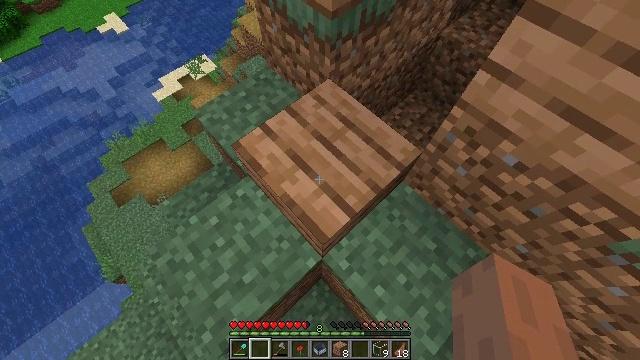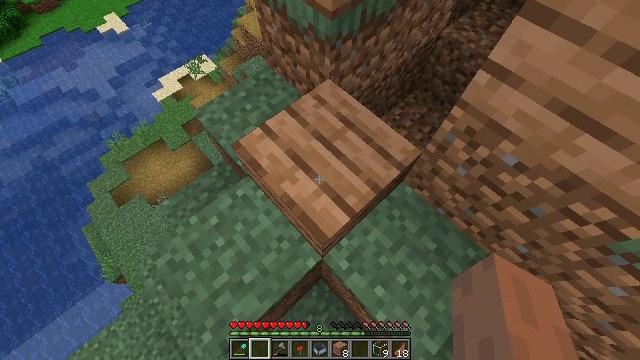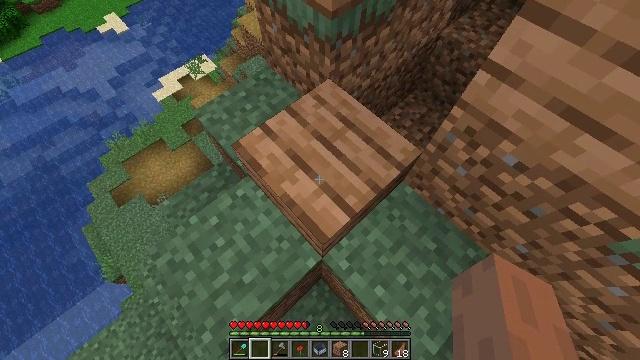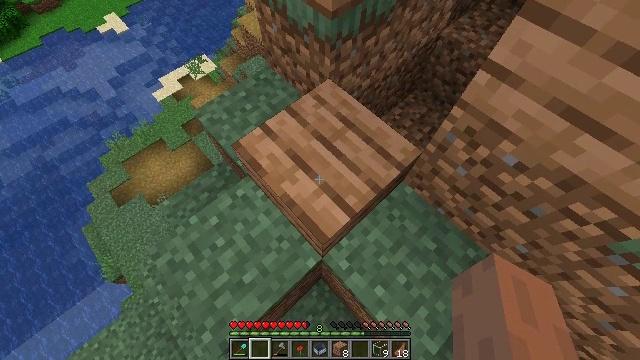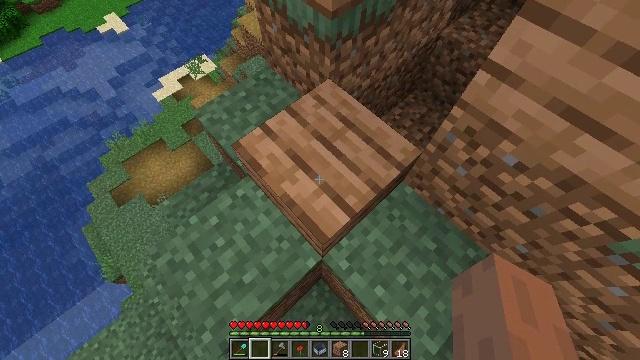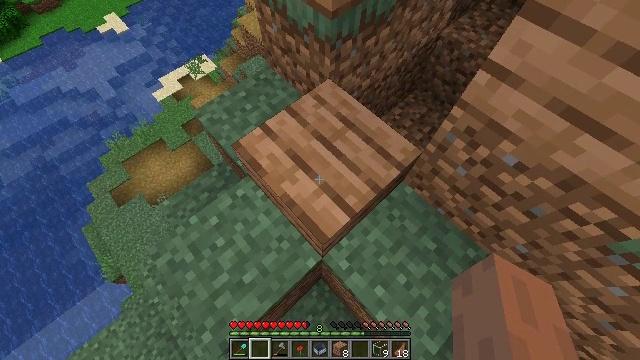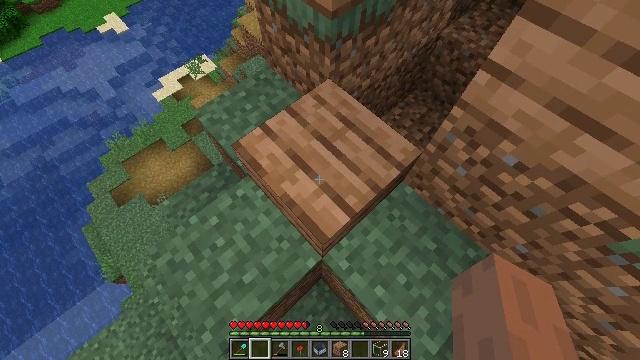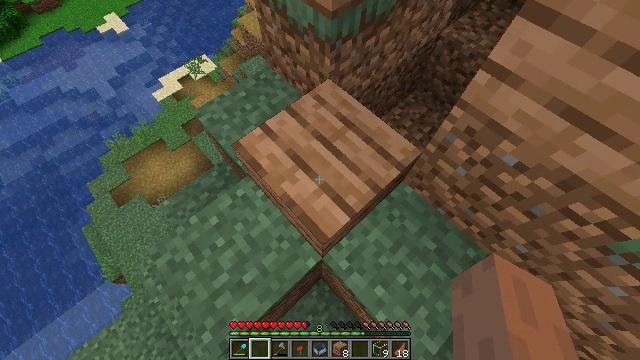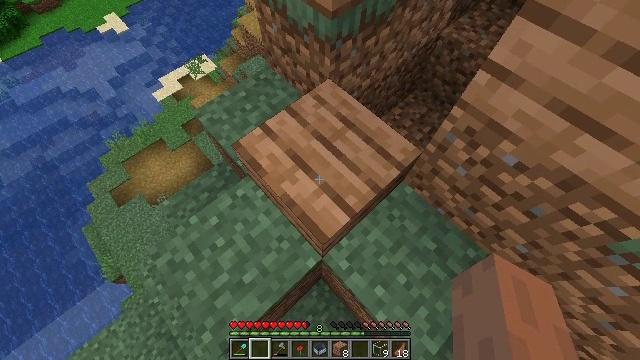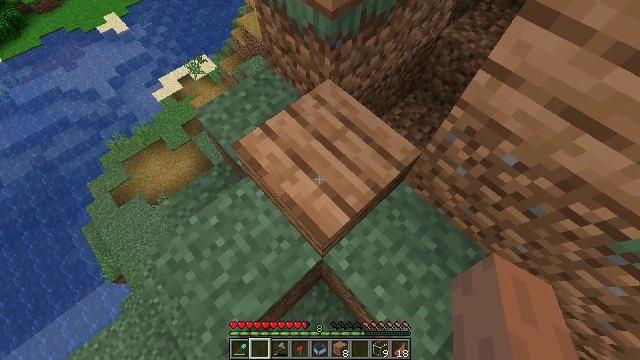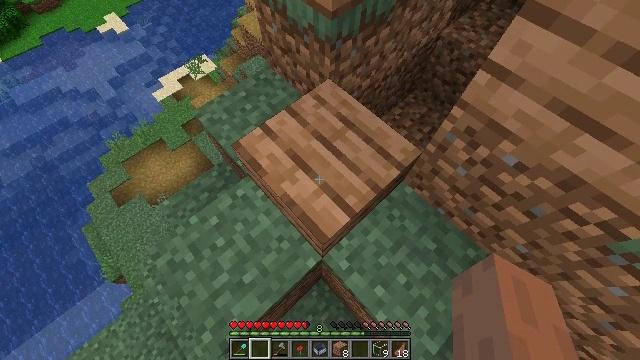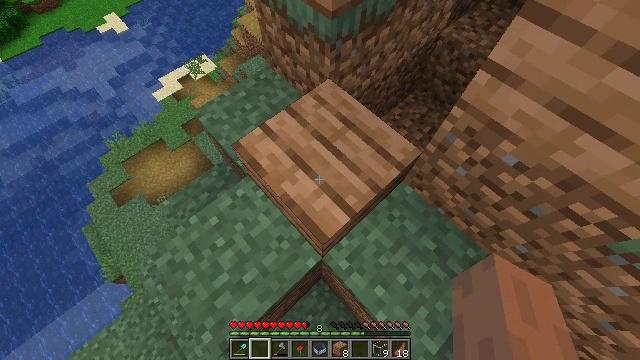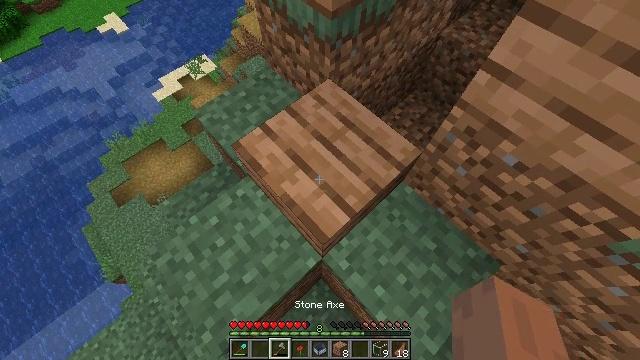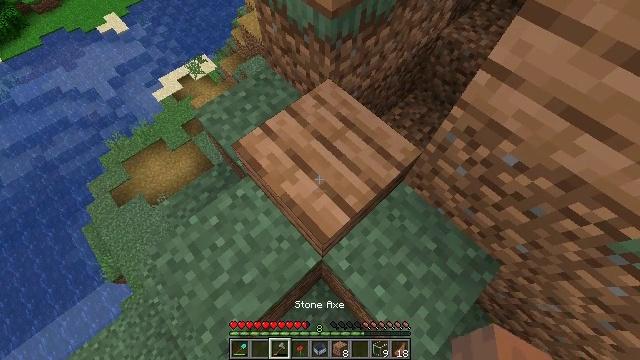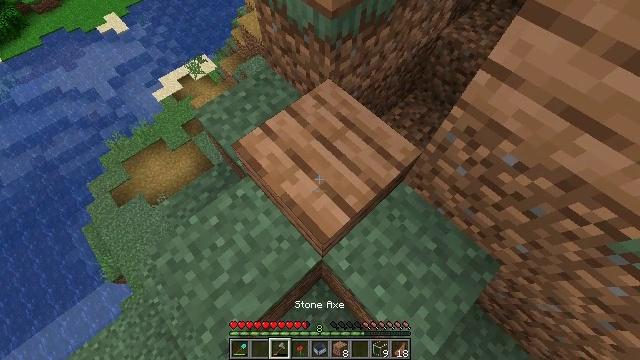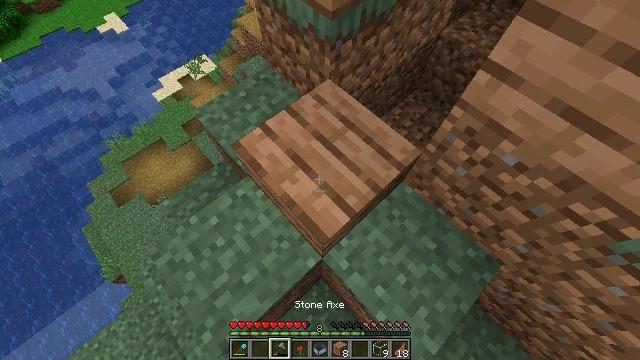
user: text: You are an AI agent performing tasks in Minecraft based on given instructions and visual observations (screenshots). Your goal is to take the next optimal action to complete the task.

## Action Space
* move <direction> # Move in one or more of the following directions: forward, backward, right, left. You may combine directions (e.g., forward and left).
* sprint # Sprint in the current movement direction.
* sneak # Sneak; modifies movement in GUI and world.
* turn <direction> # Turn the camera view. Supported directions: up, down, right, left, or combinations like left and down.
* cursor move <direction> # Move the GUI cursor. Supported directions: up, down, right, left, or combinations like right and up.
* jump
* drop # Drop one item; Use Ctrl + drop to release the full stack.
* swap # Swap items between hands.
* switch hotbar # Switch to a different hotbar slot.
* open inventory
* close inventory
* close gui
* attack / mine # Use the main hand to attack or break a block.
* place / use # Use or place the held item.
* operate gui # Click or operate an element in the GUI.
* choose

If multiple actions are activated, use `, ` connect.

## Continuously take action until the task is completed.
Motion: motion action
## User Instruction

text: Attack the jungle slab to break it.
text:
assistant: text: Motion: no_op
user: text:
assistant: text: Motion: no_op
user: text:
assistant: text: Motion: no_op
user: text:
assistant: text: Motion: no_op
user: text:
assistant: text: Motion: no_op
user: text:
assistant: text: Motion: no_op
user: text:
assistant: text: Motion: no_op
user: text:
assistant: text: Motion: no_op
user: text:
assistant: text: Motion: no_op
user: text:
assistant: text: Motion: no_op
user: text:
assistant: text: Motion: no_op
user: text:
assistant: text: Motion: no_op
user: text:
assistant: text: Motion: no_op
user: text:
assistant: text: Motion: no_op
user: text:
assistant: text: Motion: no_op
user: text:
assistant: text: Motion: no_op
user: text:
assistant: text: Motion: no_op
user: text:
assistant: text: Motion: no_op
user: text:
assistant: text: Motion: no_op
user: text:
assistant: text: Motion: no_op
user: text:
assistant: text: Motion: no_op
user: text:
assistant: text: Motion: no_op
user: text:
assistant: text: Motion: no_op
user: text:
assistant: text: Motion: turn down
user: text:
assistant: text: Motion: attack / mine
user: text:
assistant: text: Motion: attack / mine
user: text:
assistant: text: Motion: attack / mine
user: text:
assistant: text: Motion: attack / mine
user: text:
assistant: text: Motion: attack / mine
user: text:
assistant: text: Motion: attack / mine